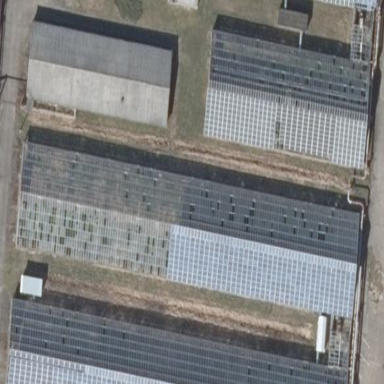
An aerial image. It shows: Greenhouse.